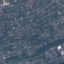
Land use / land cover: Residential